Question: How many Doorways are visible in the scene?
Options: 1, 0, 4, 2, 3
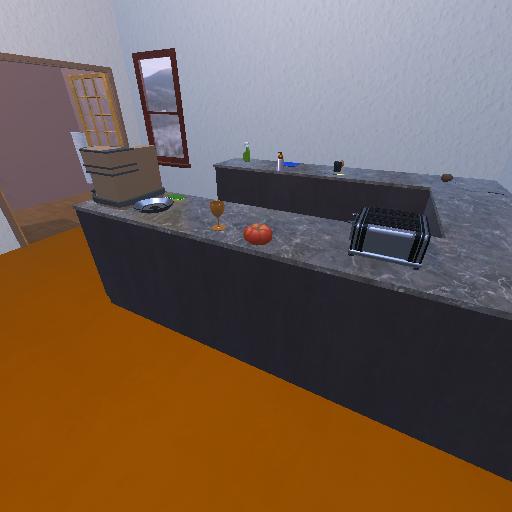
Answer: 1